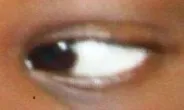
Limitation of abduction of the right eye with widening of the right palpebral fissure and full adduction of the left eye.
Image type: medical_photograph (other_medical_photograph)